Question: In this diagram, the green dot is the starting point and the blue dot is the destination. How many different simple paths are there?
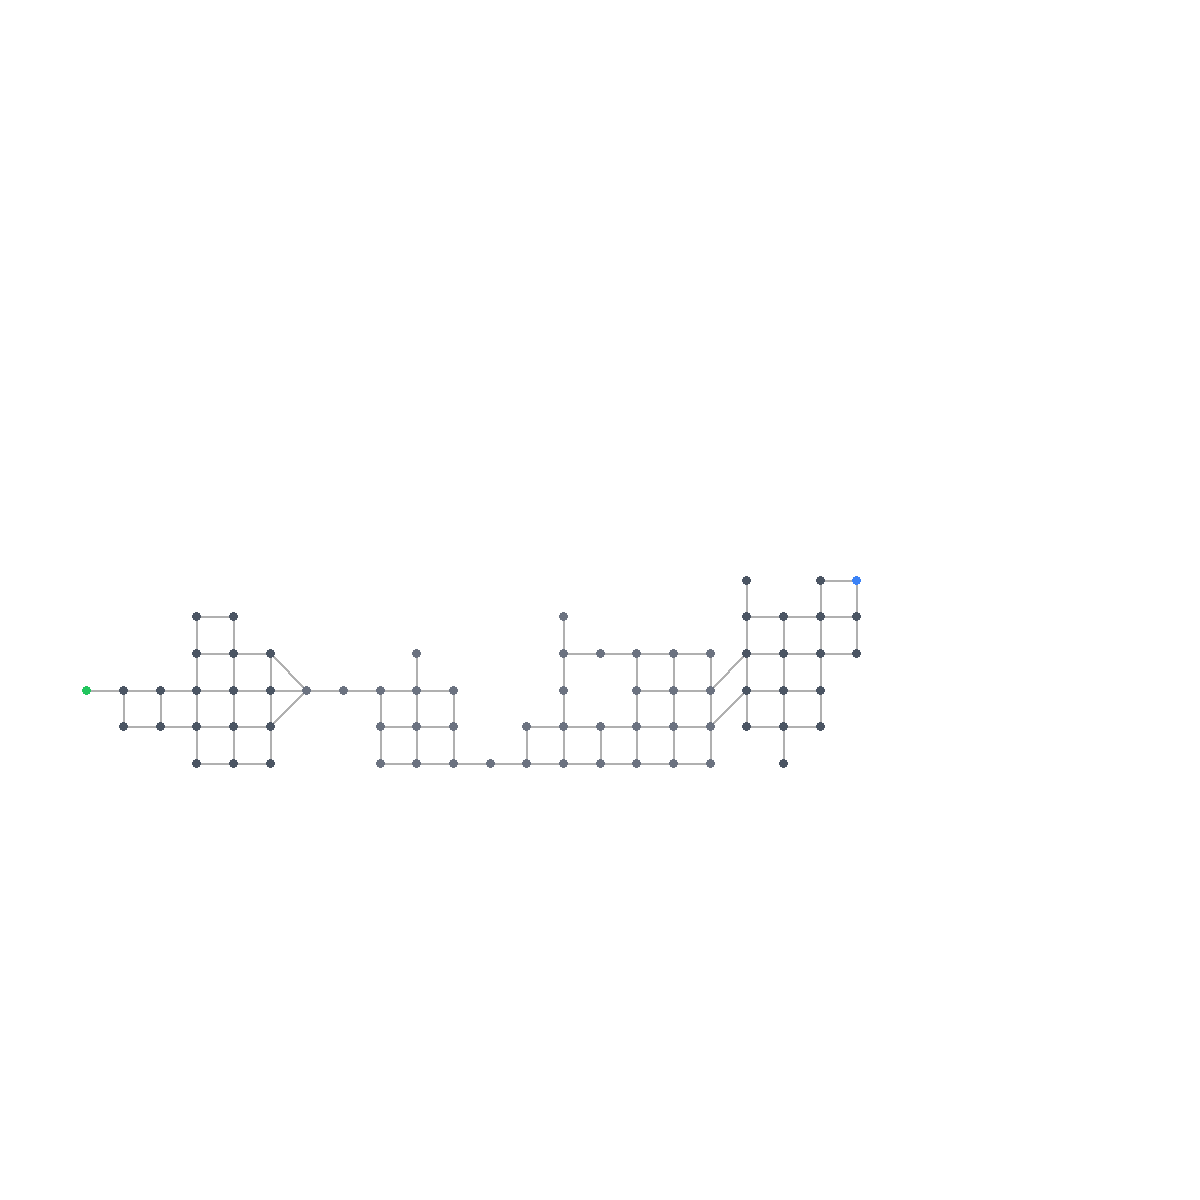
Answer: 458598000